Current action and preconditions to check: trajectory_clear

Your task: For each precondition in the list above, predict whether it will hold at this action.

Consider the current scene as observed from the mobile robot's camera, and analyze the predicted future states of all dynamic agents (e.g., people, animals, vehicles, or any moving entities) within the NEXT SECOND.

IMPORTANT: Only answer "very likely" if you are absolutely certain—based on strong, clear evidence—that a dynamic agent will violate the precondition in the predicted future state. Do NOT answer "very likely" for unlikely, ambiguous, or low-probability risks.

Ask yourself for each precondition: Is there a high probability, with clear and convincing evidence, that the predicted future states of any dynamic agent will interfere with the predicted future state of the currently executing action within the NEXT SECOND, causing that precondition to fail?

Assess the risk level based on these predictions. Use "likely" or "very likely" if motions create a clear risk of interference.

Use "neutral" or "improbable" if agents are nearby but their predicted paths are clearly diverging or non-conflicting.

Failure Risk Categories: "very improbable", "improbable", "neutral", "likely", "very likely"

Answer Format: Output ONLY the probability_of_failure value from these categories: "very improbable", "improbable", "neutral", "likely", "very likely"

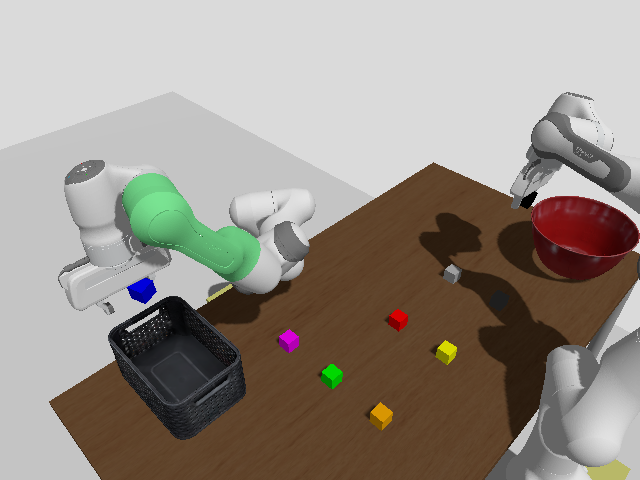

Answer: very improbable